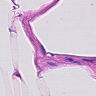
Metastatic tissue present: no